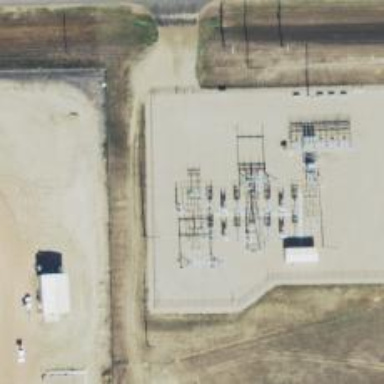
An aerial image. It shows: Switch used for power control.